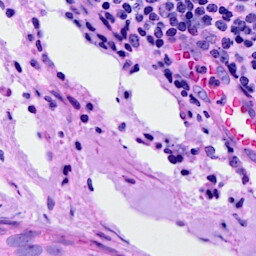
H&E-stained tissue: Breast